Электрическое поле, создаваемое точечным зарядом $q$, имеет напряжённость $E = k_e \frac{q}{r^2}$ на расстоянии $r$, где $k_e$ — постоянная. Магнитное поле, создаваемое проходящим через прямой провод током $i$, имеет индукцию $B=k_m \frac{2i}{r}$ на расстоянии $r$, много меньшем длины провода, где $k_m$ — также постоянная. Величина $\sqrt{\frac{k_e}{k_m}}$ может быть измерена с помощью показанного на рисунке устройства через электрические и магнитные поля низкой частоты ($\sim 10^2~\text{Гц}$). $A$ и $B$ представляют собой горизонтальные пластины конденсатора с ёмкостью $C_1$. Пластины квадратные и имеют длину стороны $l$, сильно превышающую расстояние между ними. B закреплена, а $A$ подвешена за крюк на один из концов рычажных весов. $M$ и $N$ представляют собой два горизонтальных параллельных длинных тонких металлических стержня длиной $a_2$ и расстоянием $h$ между ними ($h \ll a_2$). $N$ закреплен, а $M$ подвешен за крюк на другой конец весов. В цепи есть также ключ $K$ и конденсатор ёмкостью $C_2$. Зависимость напряжения $u$ на источнике питания от времени задаётся уравнением $u = U_0 \cos{2\pi ft}$, где $f$ — частота источника. До замыкания ключа $K$ весы были сбалансированы, а после замыкания потеряли равновесие. Изменяя частоту источника питания, равновесие можно восстановить.
Выведите выражение для $\sqrt{\frac{k_e}{k_m}}$. $\textit{Подсказка}$: Равновесие необходимо рассматривать при усреднении по быстрым колебаниям напряжения. Учитывайте только магнитные поля, создаваемые в двойной линии стержней, пренебрегая влиянием проводов. Краевыми эффектами электрического и магнитного полей также пренебрегите.
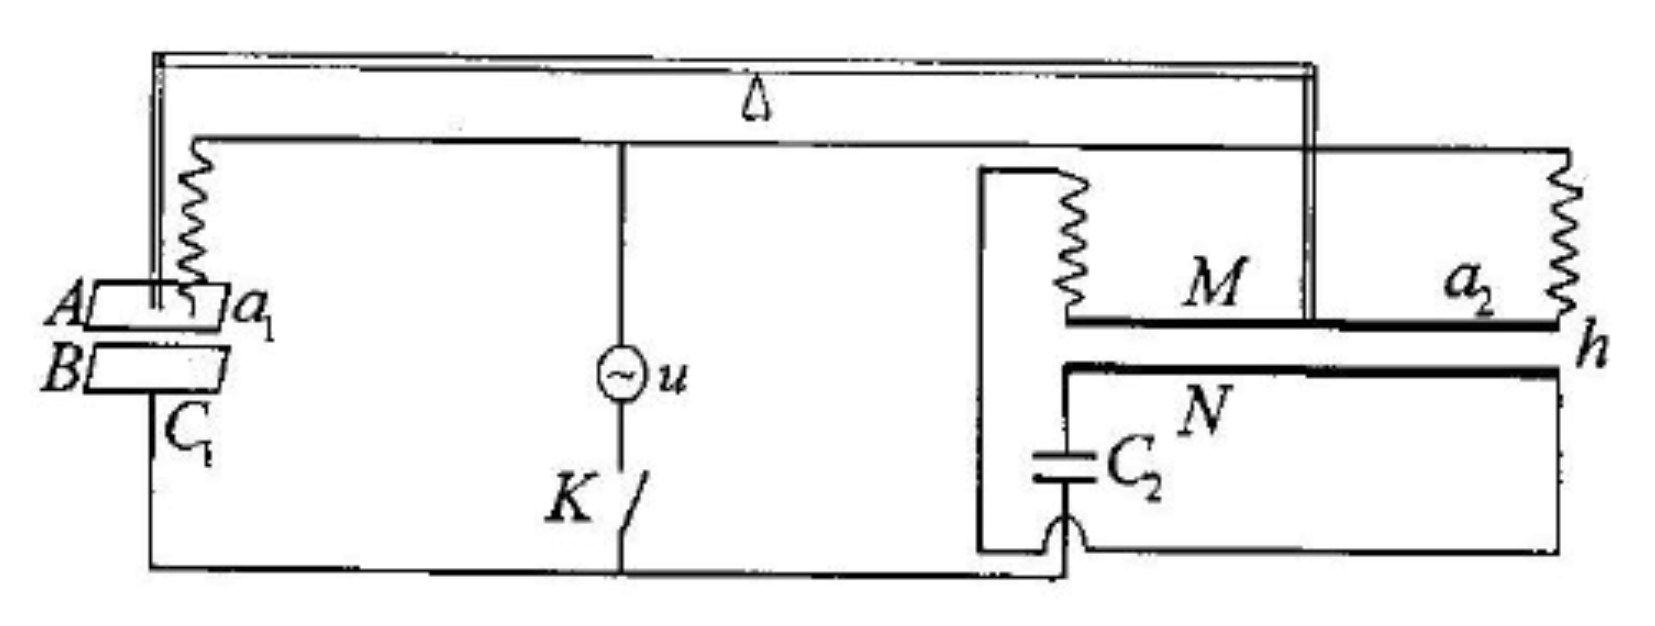
Ответ: $$\sqrt{\frac{k_{e}}{k_{m}}}=2 f \frac{C_{2} a_{1}}{C_{1}} \sqrt{\frac{\pi a_{2}}{h}}.$$
Темы:
T, Электромагнетизм, Магнитное поле, Китайские